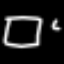
Label: square